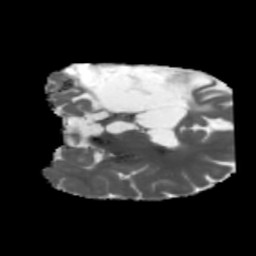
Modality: MD
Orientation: coronal
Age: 40
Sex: male
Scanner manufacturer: siemens
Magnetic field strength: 3 T
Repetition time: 5.47 s
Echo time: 0.0854 s